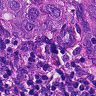
Metastatic tissue present: yes